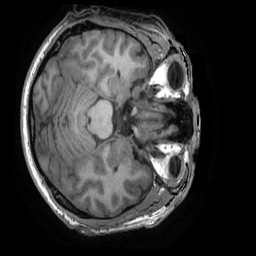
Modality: T1w
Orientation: axial
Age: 29
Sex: male
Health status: healthy
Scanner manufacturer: ge